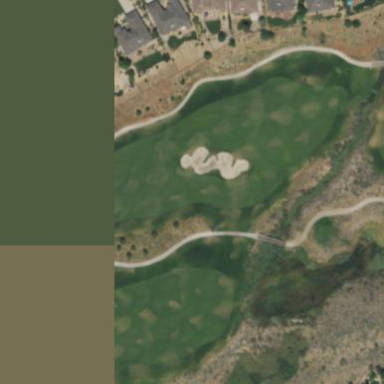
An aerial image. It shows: Grassy area designated as golf fairway.